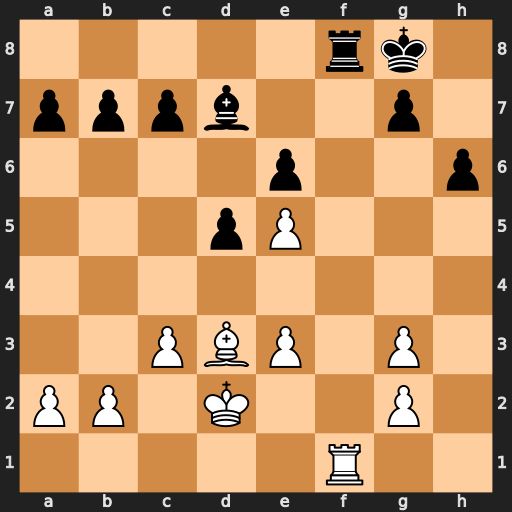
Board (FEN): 5rk1/pppb2p1/4p2p/3pP3/8/2PBP1P1/PP1K2P1/5R2
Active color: w
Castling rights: -
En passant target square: -
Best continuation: Bh7+ Kxh7 Rxf8